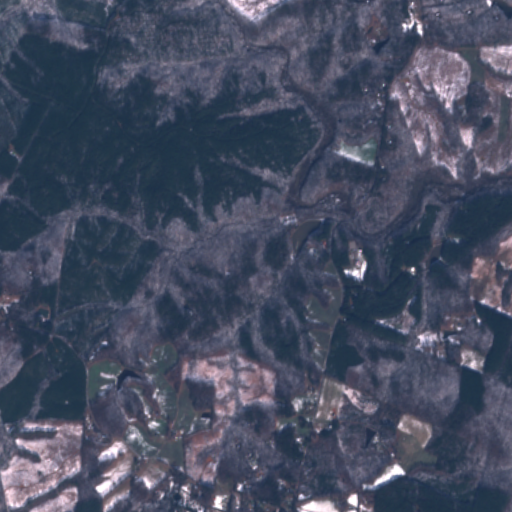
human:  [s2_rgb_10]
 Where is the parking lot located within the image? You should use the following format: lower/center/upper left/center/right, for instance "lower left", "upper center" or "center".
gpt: The parking lot is located in the center of the image.
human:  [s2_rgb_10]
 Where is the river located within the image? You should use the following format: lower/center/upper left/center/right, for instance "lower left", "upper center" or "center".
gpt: The river is located in the lower of the image.
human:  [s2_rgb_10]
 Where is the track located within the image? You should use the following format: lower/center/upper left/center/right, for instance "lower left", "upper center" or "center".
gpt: There is no track in the image.